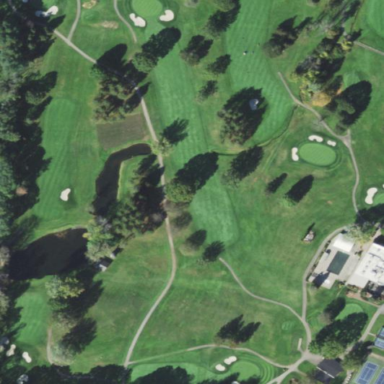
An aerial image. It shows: Golf fairway surrounded by grass.